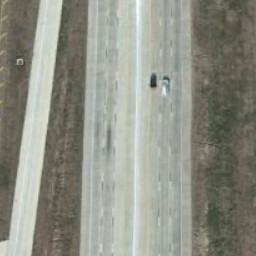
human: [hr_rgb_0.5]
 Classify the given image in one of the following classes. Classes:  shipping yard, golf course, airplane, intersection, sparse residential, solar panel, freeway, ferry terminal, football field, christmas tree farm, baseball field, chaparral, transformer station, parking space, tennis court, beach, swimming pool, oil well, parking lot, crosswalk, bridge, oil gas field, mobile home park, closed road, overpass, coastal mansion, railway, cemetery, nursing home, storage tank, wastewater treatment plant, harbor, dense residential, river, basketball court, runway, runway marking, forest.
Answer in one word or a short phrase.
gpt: freeway